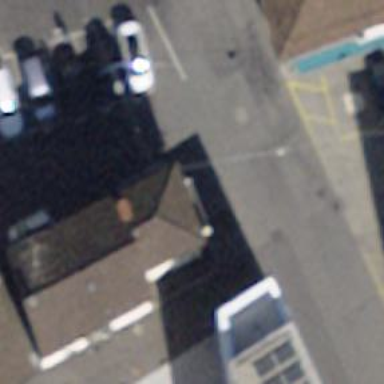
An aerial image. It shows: Fast food establishment.